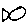
Label: fish